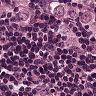
Metastatic tissue present: yes